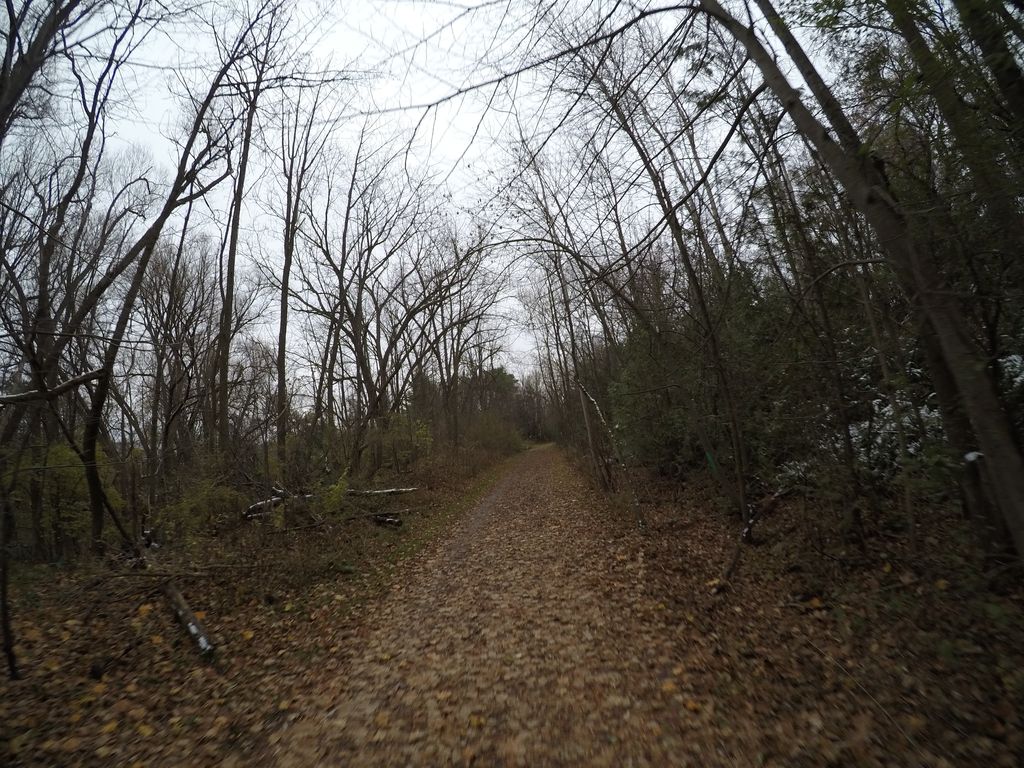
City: kitchener-waterloo